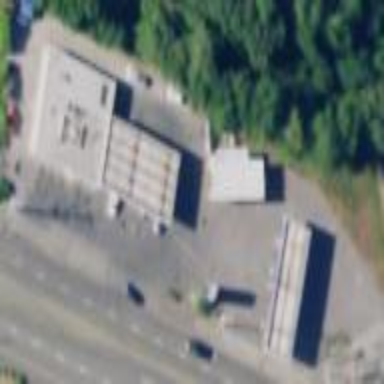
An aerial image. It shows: Fuel station.